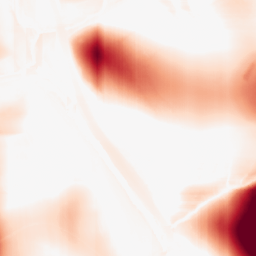
Category: morphological
Decomposition family: rolling_ball
Decomposition parameters: radius: 50
Upsampling method: regularized
Upsampling parameters: scale: 4
lambda_reg: 0.001
Upsampling scale: 4